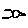
Label: bird